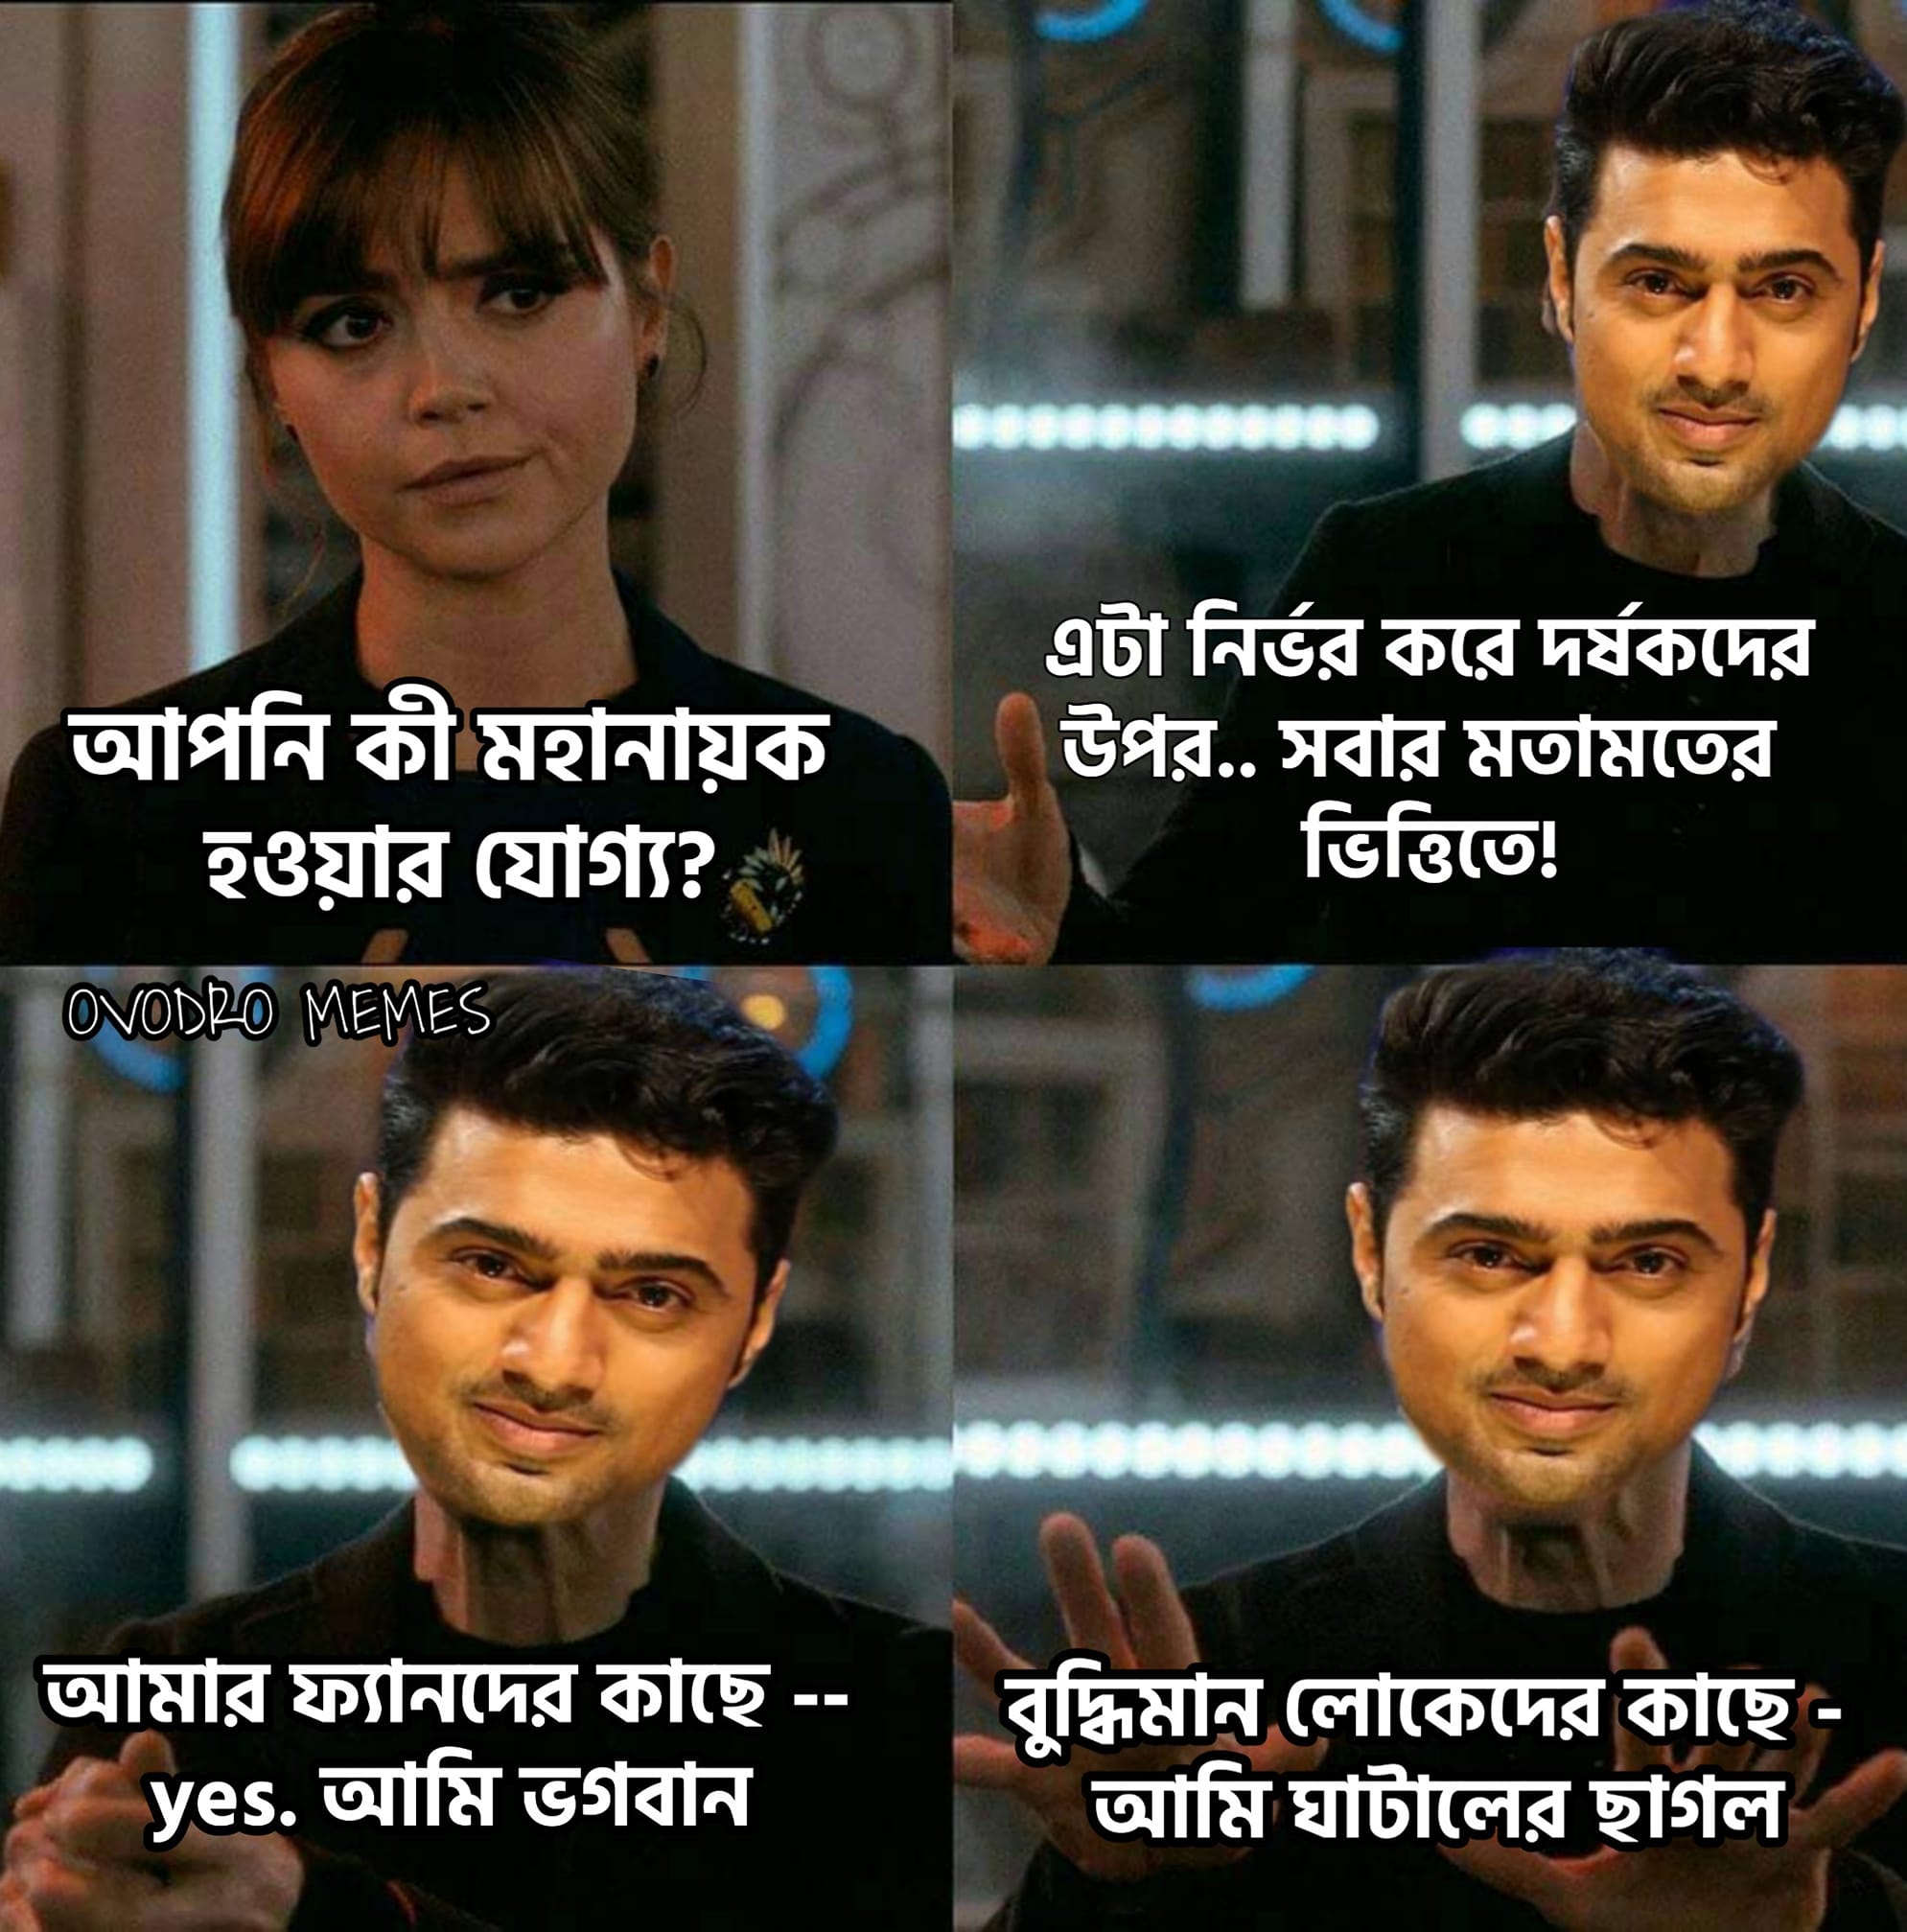
Caption: আপনি কী মহানায়ক হওয়ার যোগ্য ?     এটা নির্ভর করে দর্ষকদের উপর... সবার মতামতের ভিত্তিতে !     আমার ফ্যানদের কাছে -- yes. আমি ভগবান    বুদ্ধিমান লোকেদের কাছে - আমি ঘাটালের ছাগল
Label: hate